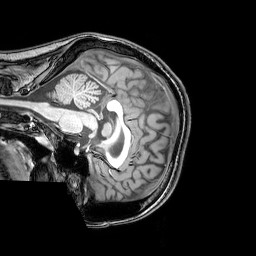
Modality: T1w
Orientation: sagittal
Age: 26
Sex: female
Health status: healthy
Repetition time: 0.081 s
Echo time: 0.037 s